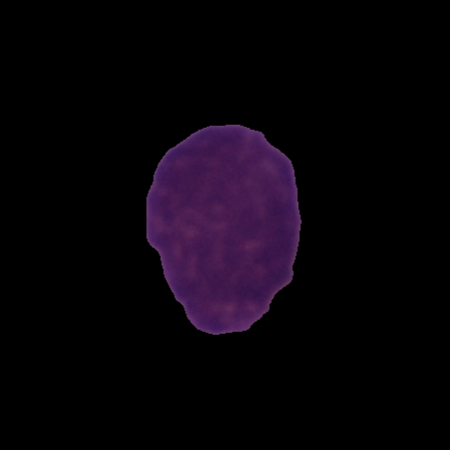
Label: cancer